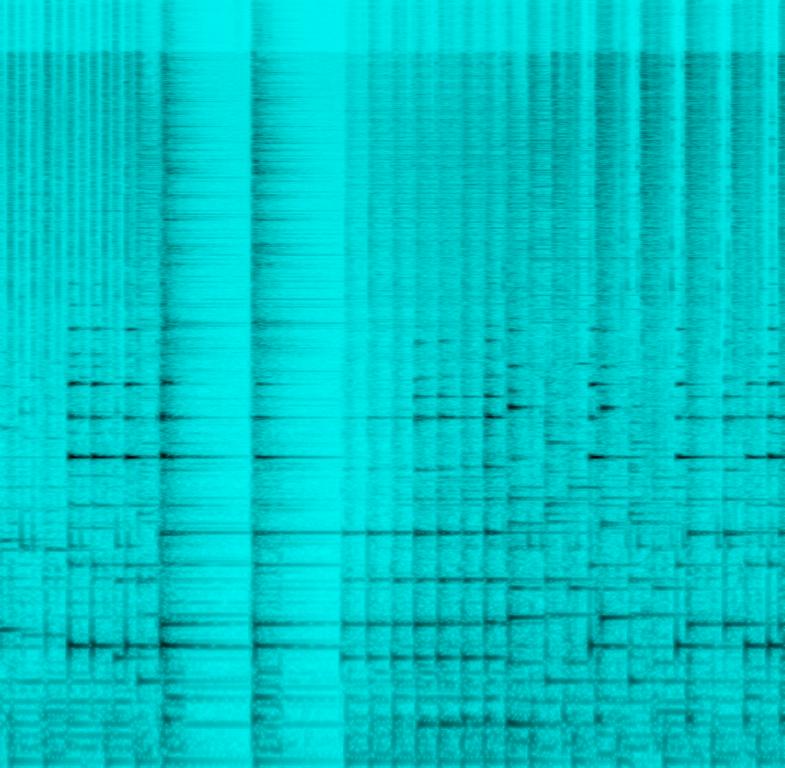
This song features the main melody played on a steel pan. This is accompanied by programmed percussion with the hi-hat being played on the 'and' count of every bar. A bass plays the root notes of the chords in the background. Another percussion instrument plays a beat that sounds like a trotting horse. This song has a happy mood. This song can be played in a movie where a family is going on a holiday at a Caribbean island.